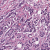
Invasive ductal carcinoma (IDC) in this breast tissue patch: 1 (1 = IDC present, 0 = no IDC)